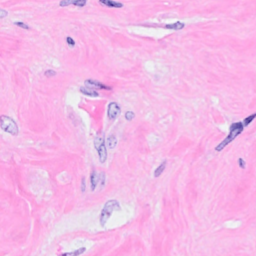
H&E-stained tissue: Breast